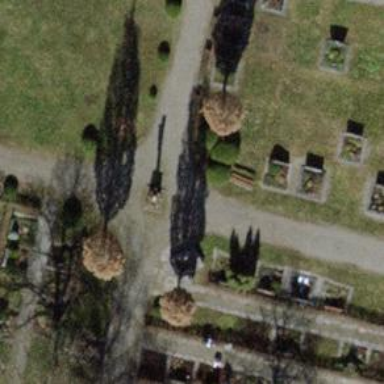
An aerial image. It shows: Wayside cross with historic significance.